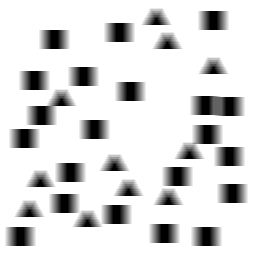
Squares: 21
Triangles: 11
Stars: 0
Total shapes: 32